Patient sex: M
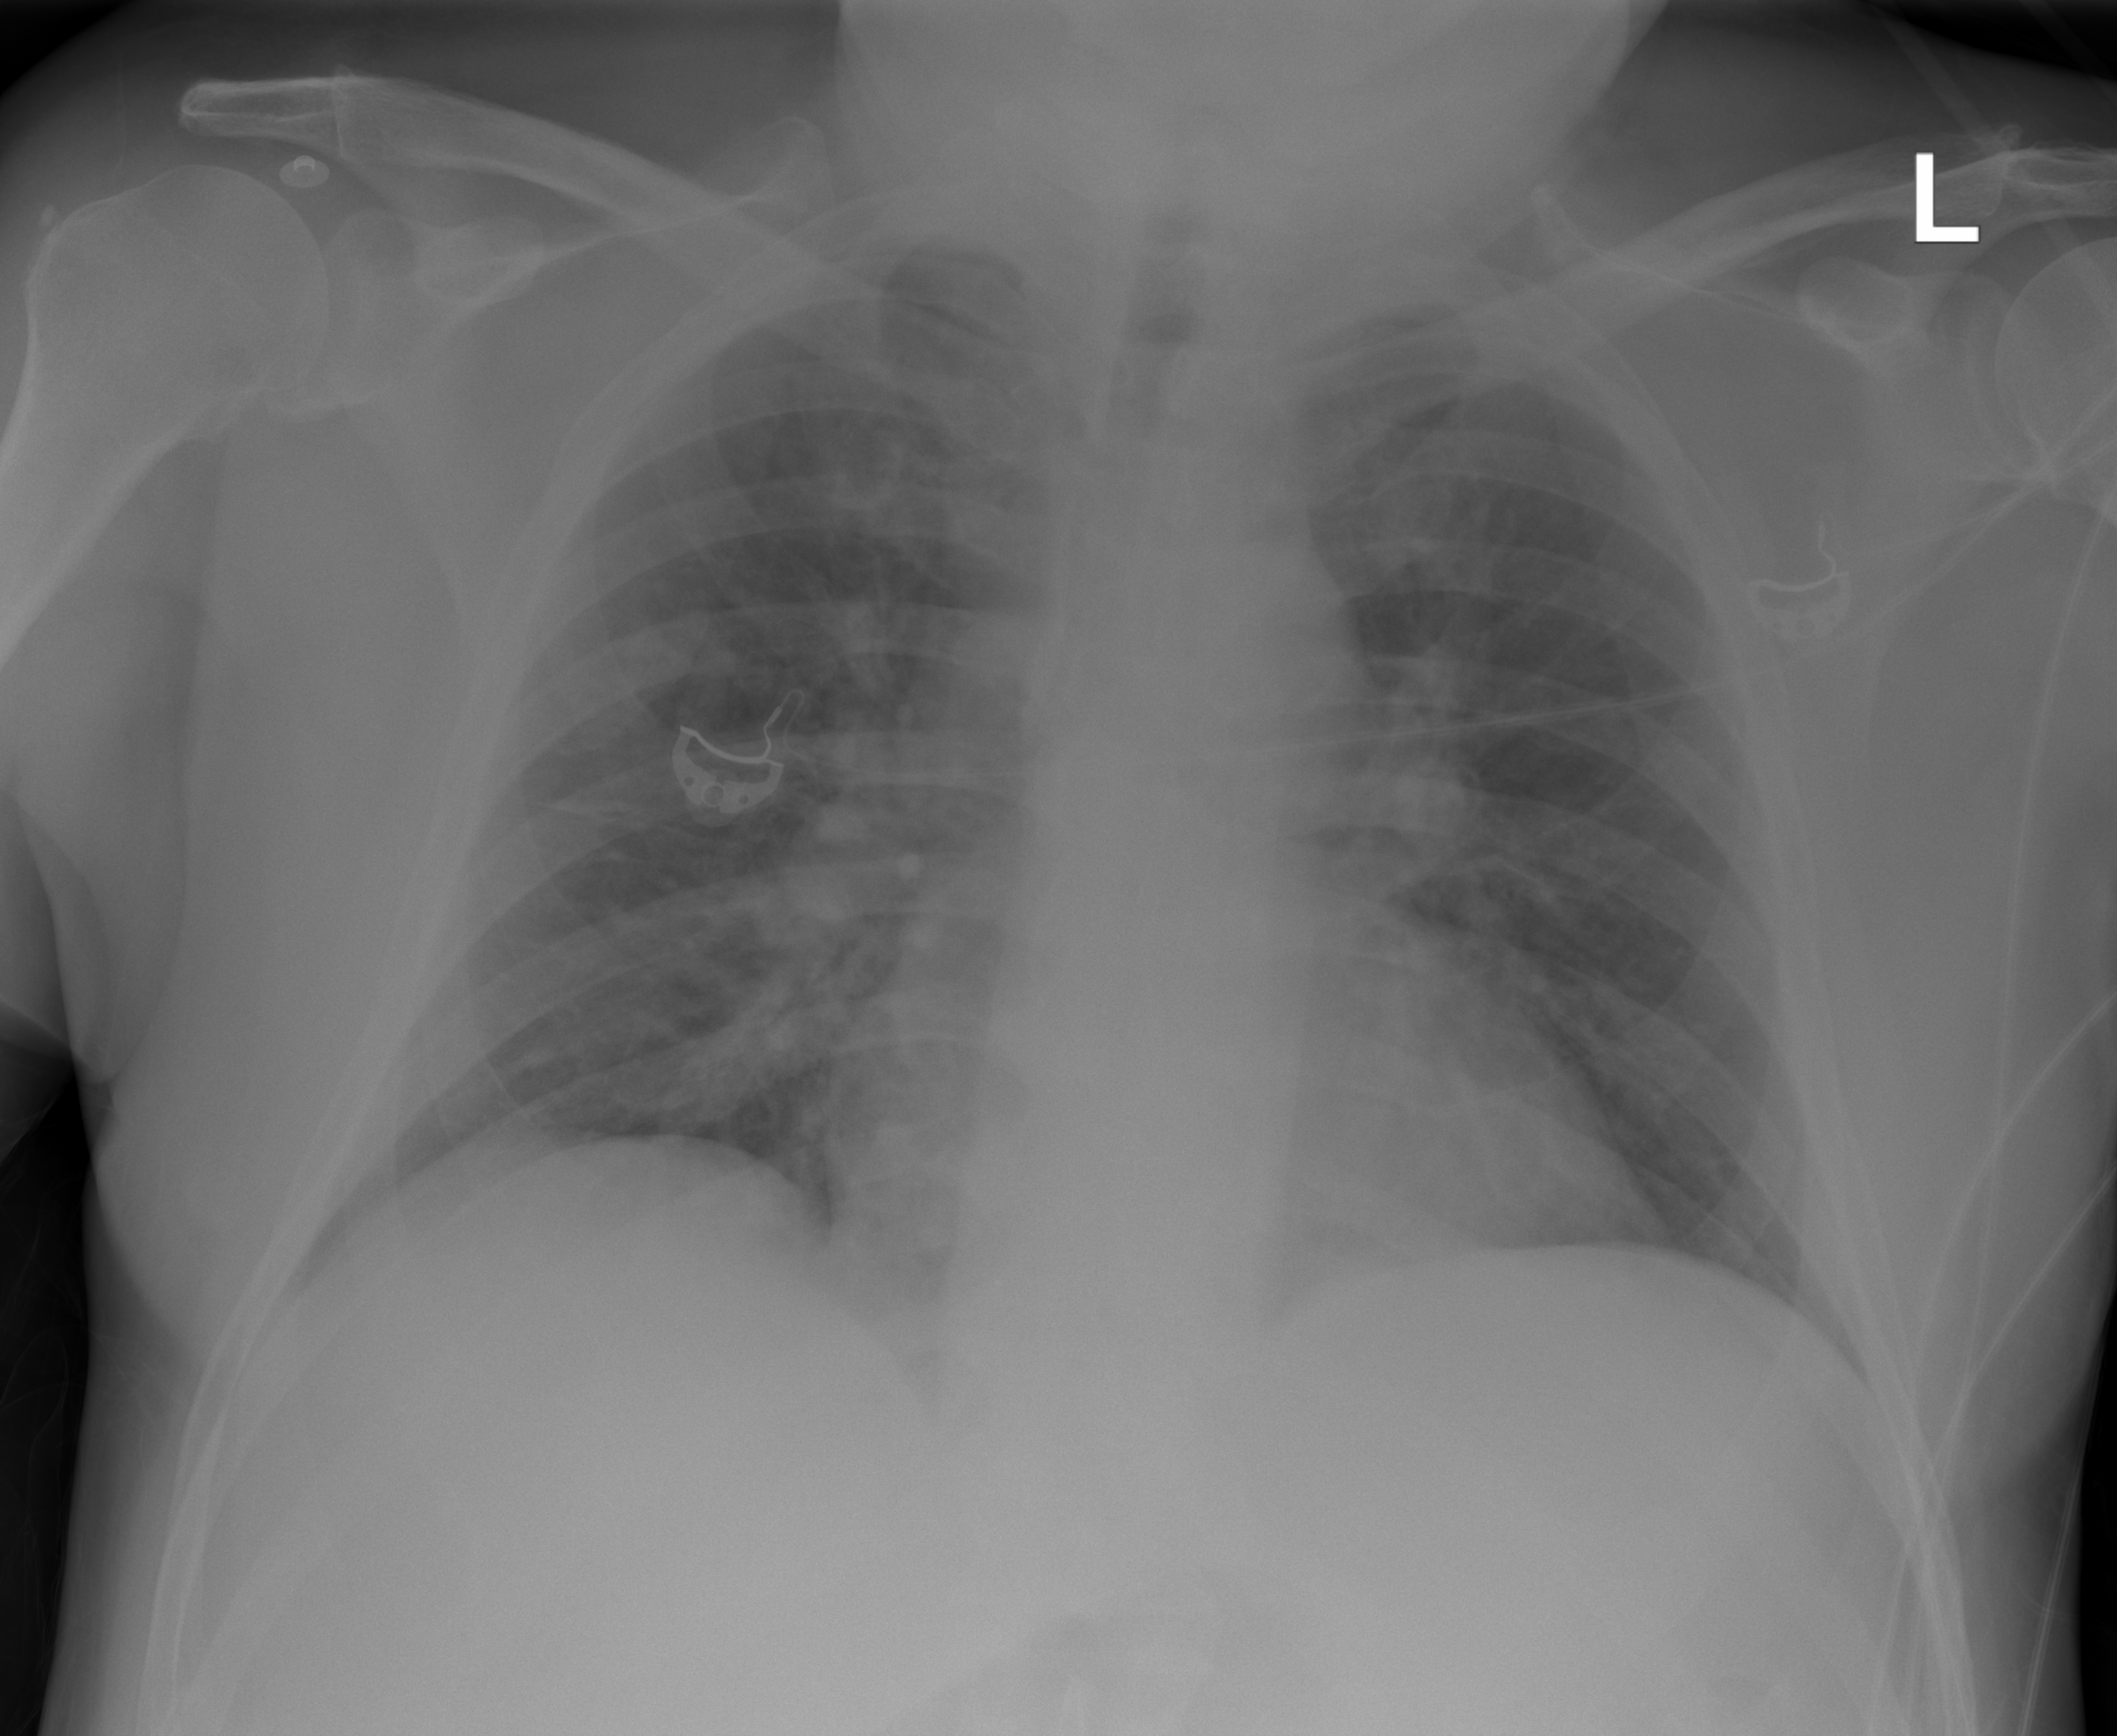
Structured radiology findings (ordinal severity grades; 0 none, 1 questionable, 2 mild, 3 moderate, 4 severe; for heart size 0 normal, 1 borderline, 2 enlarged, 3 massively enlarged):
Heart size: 1
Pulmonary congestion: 2
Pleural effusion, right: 2
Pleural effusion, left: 0
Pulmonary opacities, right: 0
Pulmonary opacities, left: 0
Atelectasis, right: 0
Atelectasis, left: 0